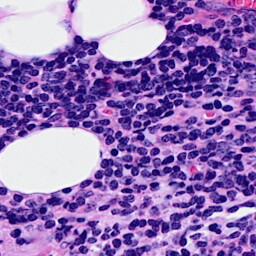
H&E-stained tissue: Breast